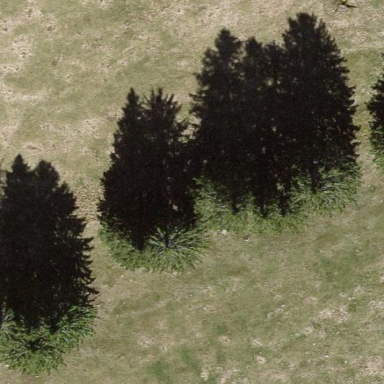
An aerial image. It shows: Forest area.